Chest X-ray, AP view. Patient: 48 years old, sex M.
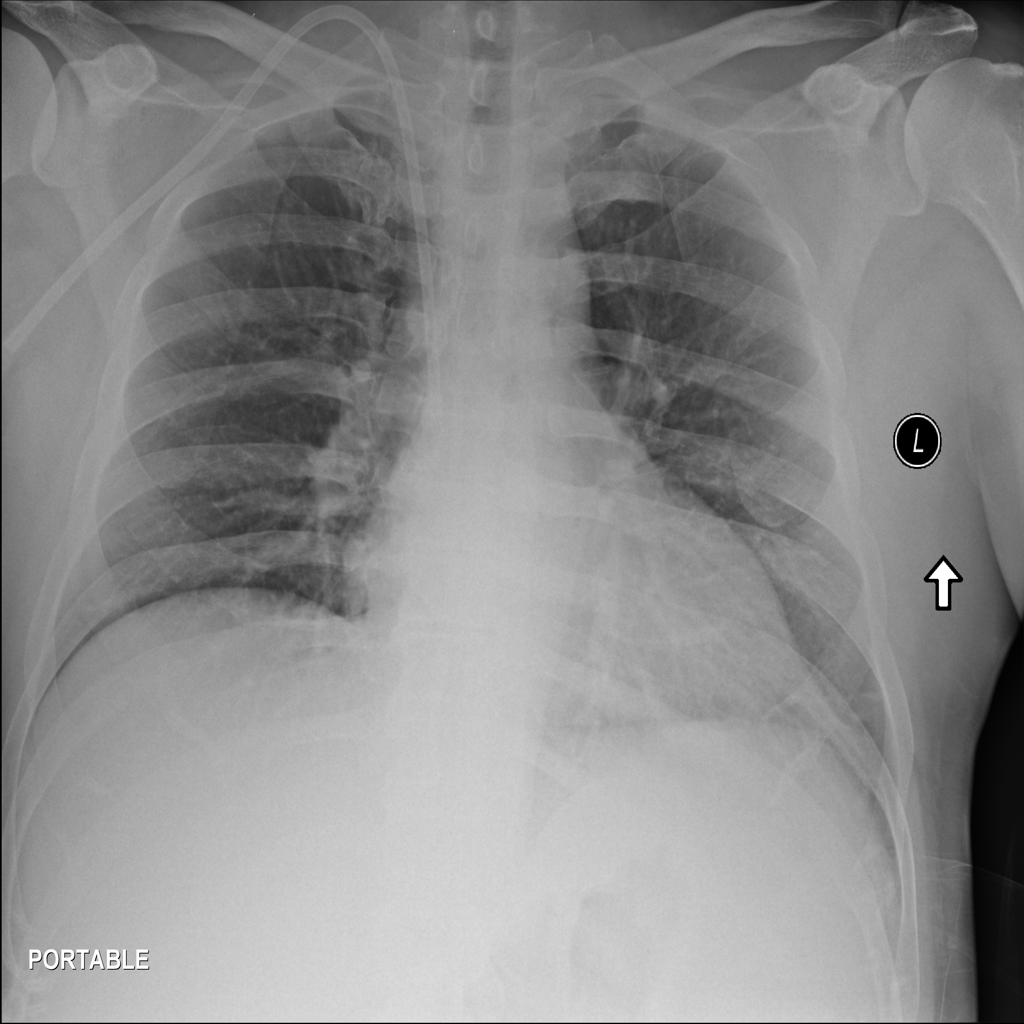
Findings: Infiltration